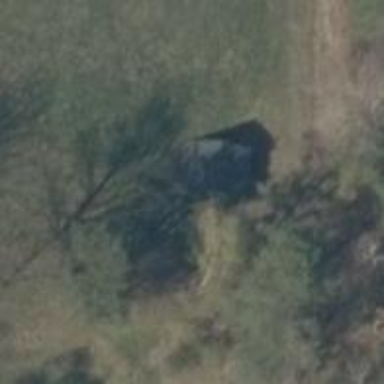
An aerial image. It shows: Shelter.